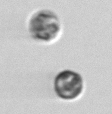
Label: Thalassiosira_sp_aff_mala